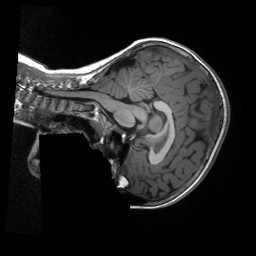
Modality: T1w
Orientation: sagittal
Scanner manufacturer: siemens
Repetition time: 2.3 s
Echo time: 0.00229 s